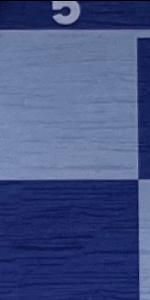
Label: Empty